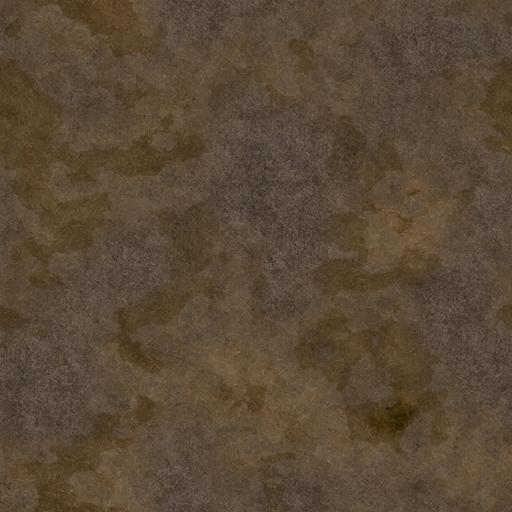
Tags: dirt dirty ground sand